Question: This is my first attempts for an iOS app... :-)
With the help of AMSlideMenu (<URL> I have created a left and a right swipe menu.
After clicking on the different menu items I would like to have different websites to load.
For that I have appointed to the View Controller a Web View.

Now I have no idea how I can link these WebViews with my MainVC.m where I can do the requests for the different websites:
'''
- (void)viewDidLoad
{
[super viewDidLoad];
// Do any additional setup after loading the view.
//load url into webview
NSString *strURL = @"http://test.com/DEMO/index.html";
NSURL *url = [NSURL URLWithString:strURL];
NSURLRequest *urlRequest = [NSURLRequest requestWithURL:url];
[self.webviewInfo loadRequest:urlRequest];
}
'''
Hope someone can help me or has a better idea to load the web pages. Thank you!
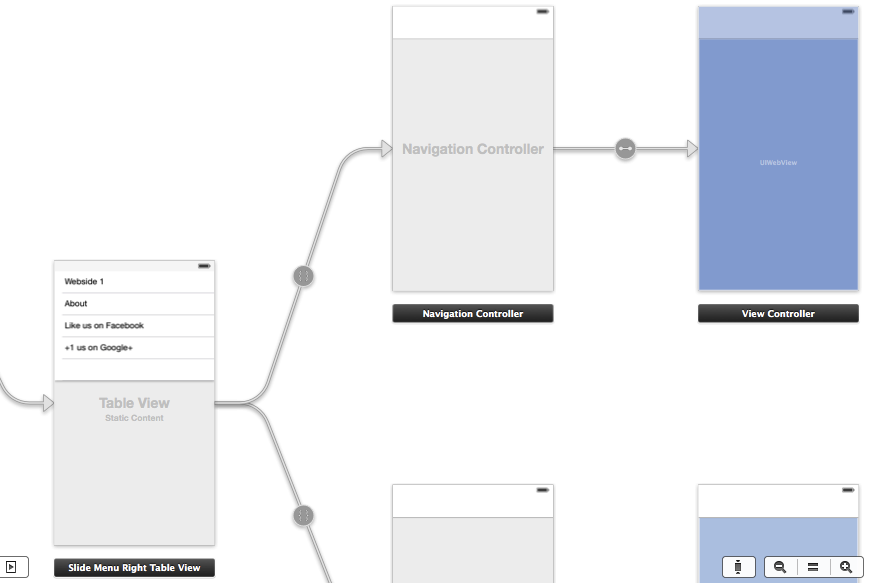
Answer: I got it:
'''
- (void)prepareForSegue:(UIStoryboardSegue *)segue sender:(id)sender {
if ([segue.identifier isEqualToString:@"showOfferDetail"]) {
NSIndexPath *indexPath = [self.tableView indexPathForSelectedRow];
OfferDetailViewController *destViewController = segue.destinationViewController;
destViewController.offer = [offers objectAtIndex:indexPath.row];
}
'''